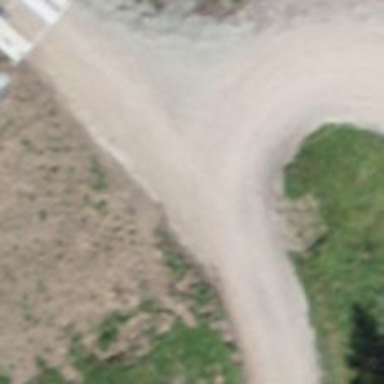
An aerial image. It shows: Compacted grade2 track for hiking.